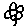
Label: flower